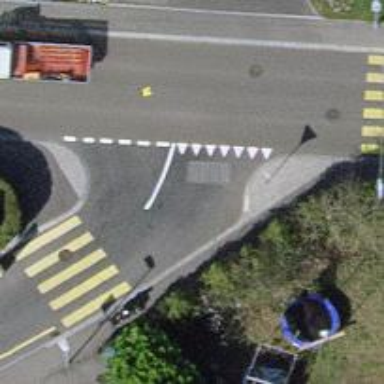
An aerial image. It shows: Zebra crossing on the road.